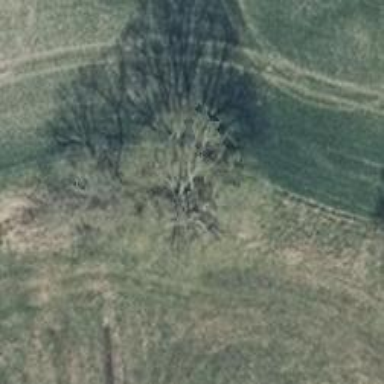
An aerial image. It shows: Deciduous tree with broadleaved leaves.